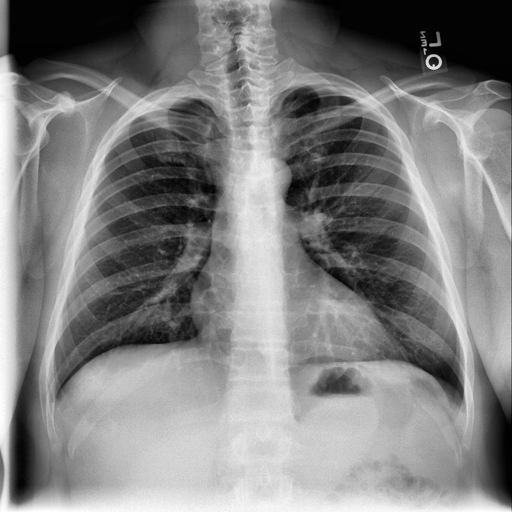
Finding: NORMAL